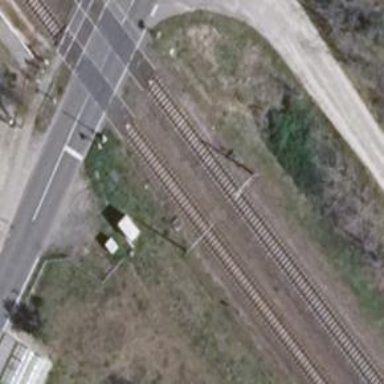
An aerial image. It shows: Railway signal.